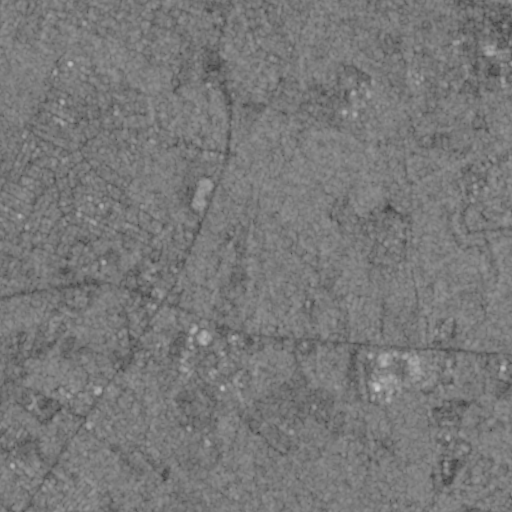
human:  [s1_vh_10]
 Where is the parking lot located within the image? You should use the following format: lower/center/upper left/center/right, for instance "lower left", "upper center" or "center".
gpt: The parking lot is located in the upper right of the image.
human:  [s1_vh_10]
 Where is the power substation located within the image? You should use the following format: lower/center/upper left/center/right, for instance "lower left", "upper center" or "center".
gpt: The power substation is located in the lower right of the image.
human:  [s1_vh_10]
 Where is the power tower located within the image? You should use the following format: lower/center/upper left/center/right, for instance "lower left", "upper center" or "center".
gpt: The power tower is located in the right of the image.
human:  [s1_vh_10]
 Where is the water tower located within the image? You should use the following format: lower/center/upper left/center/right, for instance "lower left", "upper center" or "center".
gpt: The water tower is located in the center left of the image.
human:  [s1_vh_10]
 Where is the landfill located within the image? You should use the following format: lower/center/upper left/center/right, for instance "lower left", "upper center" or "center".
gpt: There is no landfill in the image.

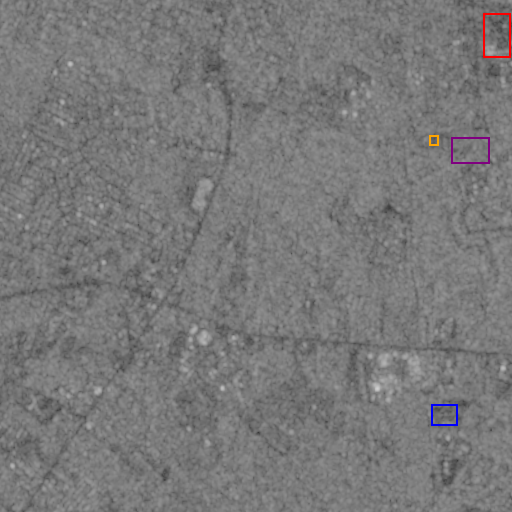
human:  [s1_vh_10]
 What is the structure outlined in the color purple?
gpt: The structure outlined in purple is a park.
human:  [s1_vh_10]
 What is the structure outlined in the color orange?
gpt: The structure outlined in orange is a parking lot.
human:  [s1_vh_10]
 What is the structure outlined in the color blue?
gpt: The structure outlined in blue is a building.
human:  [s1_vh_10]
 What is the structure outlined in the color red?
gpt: The structure outlined in red is a building.
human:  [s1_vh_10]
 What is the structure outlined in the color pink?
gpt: There is no pink outline.